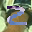
Label: 2